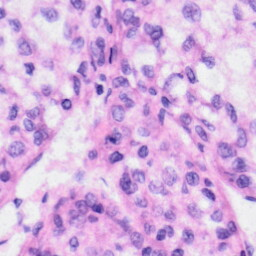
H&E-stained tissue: Liver